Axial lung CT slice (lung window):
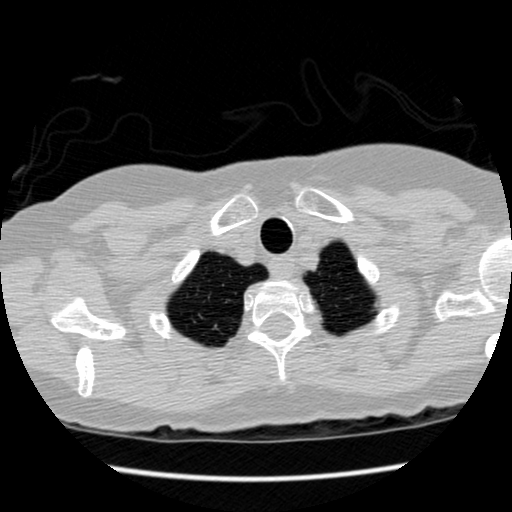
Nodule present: no